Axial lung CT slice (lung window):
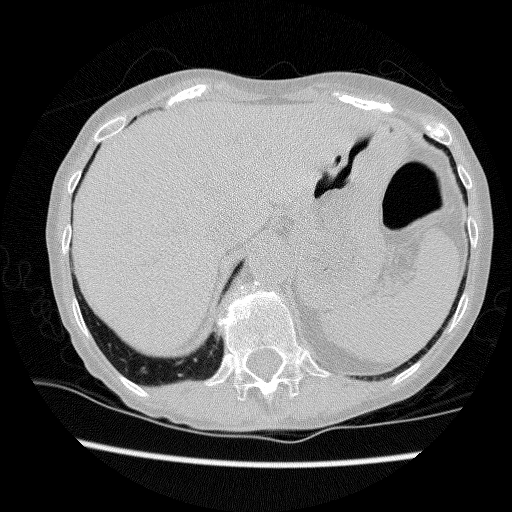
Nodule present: no